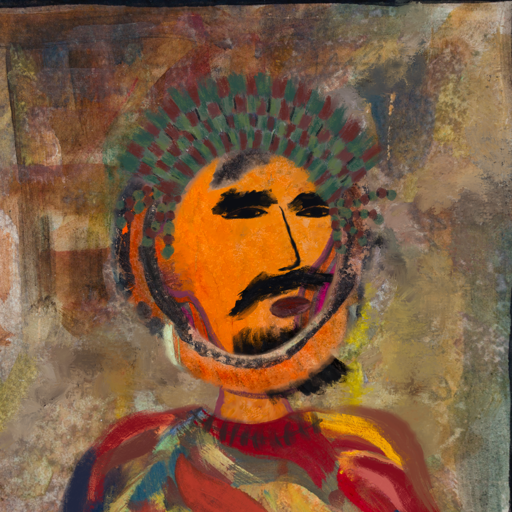
Background: Mosgoul, Head And Neck Side: Hypocrite_w_Hair, Face Side: Mosgoul, Bust: Mother_And_Son_Son, Hair Side: Childish, Head Accessory: After_Raid_Crown, Second Necklace: Blank, Necklace: In_The_Sun, Baby: Blank